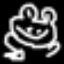
Label: frog